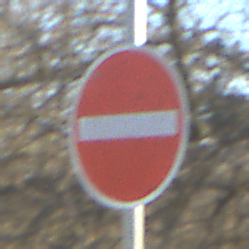
Verkehrszeichen: VerbotDerEinfahrt
Umgebung: Outdoor, Nature
Tageszeit: MorningAfternoon
Wetter: Clear
Licht: Natural
Jahreszeit: NotSpecified
Kontrast: HighContrast